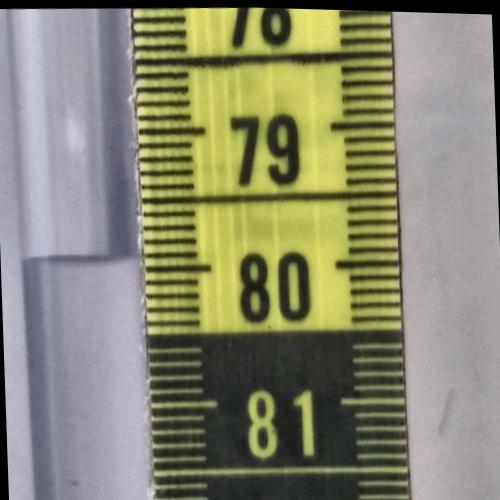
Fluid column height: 79.9 cm